Field crop: maize
Growth stage: 2
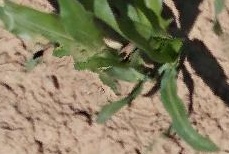
Species: maize